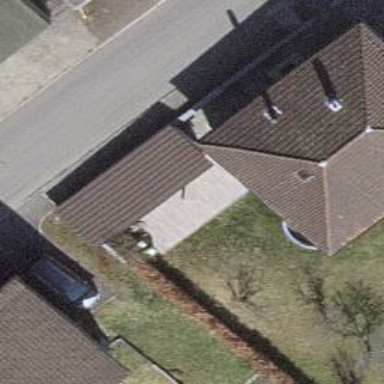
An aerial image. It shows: Group of garages.